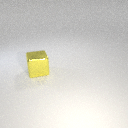
large yellow metal cube